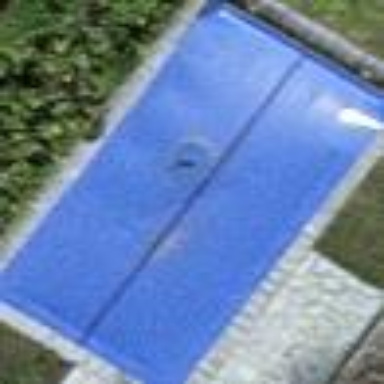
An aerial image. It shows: Swimming pool located in leisure land.